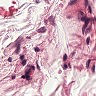
Metastatic tissue present: no